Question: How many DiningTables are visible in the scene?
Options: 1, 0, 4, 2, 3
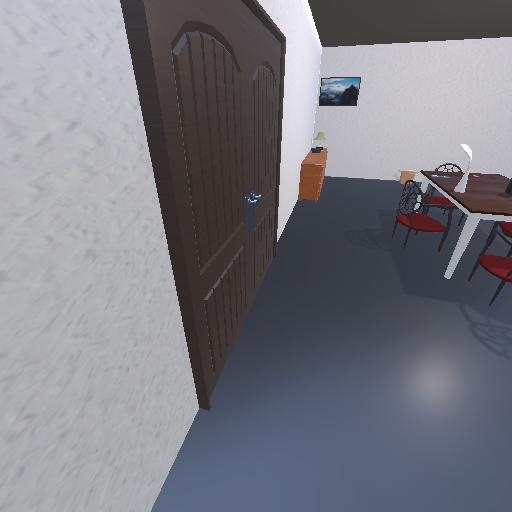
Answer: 1